Question: I am using <URL>. I have one issue with Button and link.
I am trying to navigate by Button Click event and my code in "Home.xaml" is as follow
'''
private void addGameButton_Click(object sender, RoutedEventArgs e)
{
BBCodeBlock bs = new BBCodeBlock();
try
{
bs.LinkNavigator.Navigate(new Uri("pack://application:/Pages/AddGame.xaml"), null);
}
catch (Exception error)
{
ModernDialog.ShowMessage(error.Message, FirstFloor.ModernUI.Resources.NavigationFailed, MessageBoxButton.OK);
}
}
'''
mui:Link works fine in MainWindows.xaml for navigation. but I want to navigate to AddGame.xaml from Home.xaml Page by a Button, which is in Home.xaml page.
My file structure is as below, for reference.

So please let me know, where am i doing wrong?
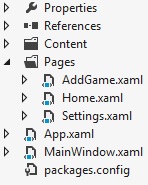
Answer: The second parameter of bs.LinkNavigator.Navigate method is that cannot be null. Try this:
'''
private void addGameButton_Click(object sender, RoutedEventArgs e)
{
BBCodeBlock bs = new BBCodeBlock();
try
{
bs.LinkNavigator.Navigate(new Uri("/Pages/AddGame.xaml", UriKind.Relative), this);
}
catch (Exception error)
{
ModernDialog.ShowMessage(error.Message, FirstFloor.ModernUI.Resources.NavigationFailed, MessageBoxButton.OK);
}
}
'''